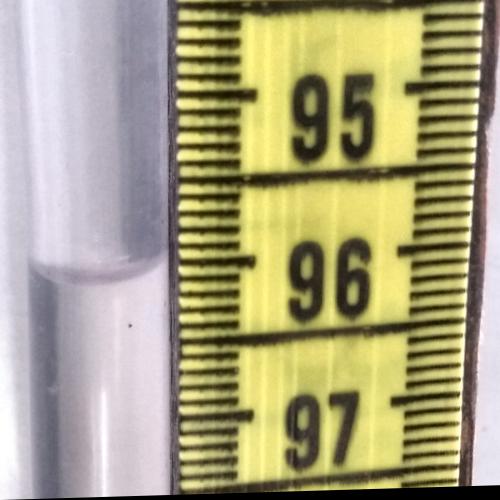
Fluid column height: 96.1 cm